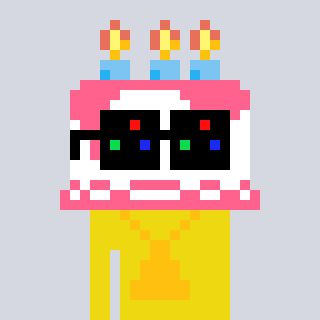
a pixel art character with square black sunglasses, a cake-shaped head and a yellow-colored body on a cool background